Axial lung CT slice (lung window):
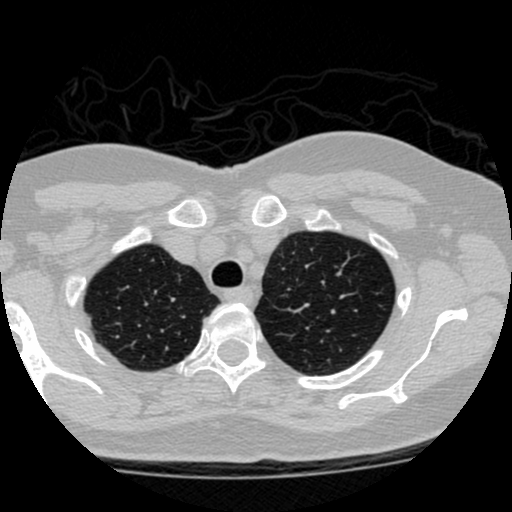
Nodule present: no